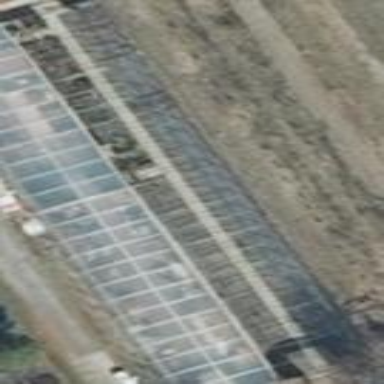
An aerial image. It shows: Greenhouse.